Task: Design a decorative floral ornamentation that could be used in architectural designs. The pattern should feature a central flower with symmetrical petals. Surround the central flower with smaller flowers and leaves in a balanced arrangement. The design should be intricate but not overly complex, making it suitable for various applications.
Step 747:
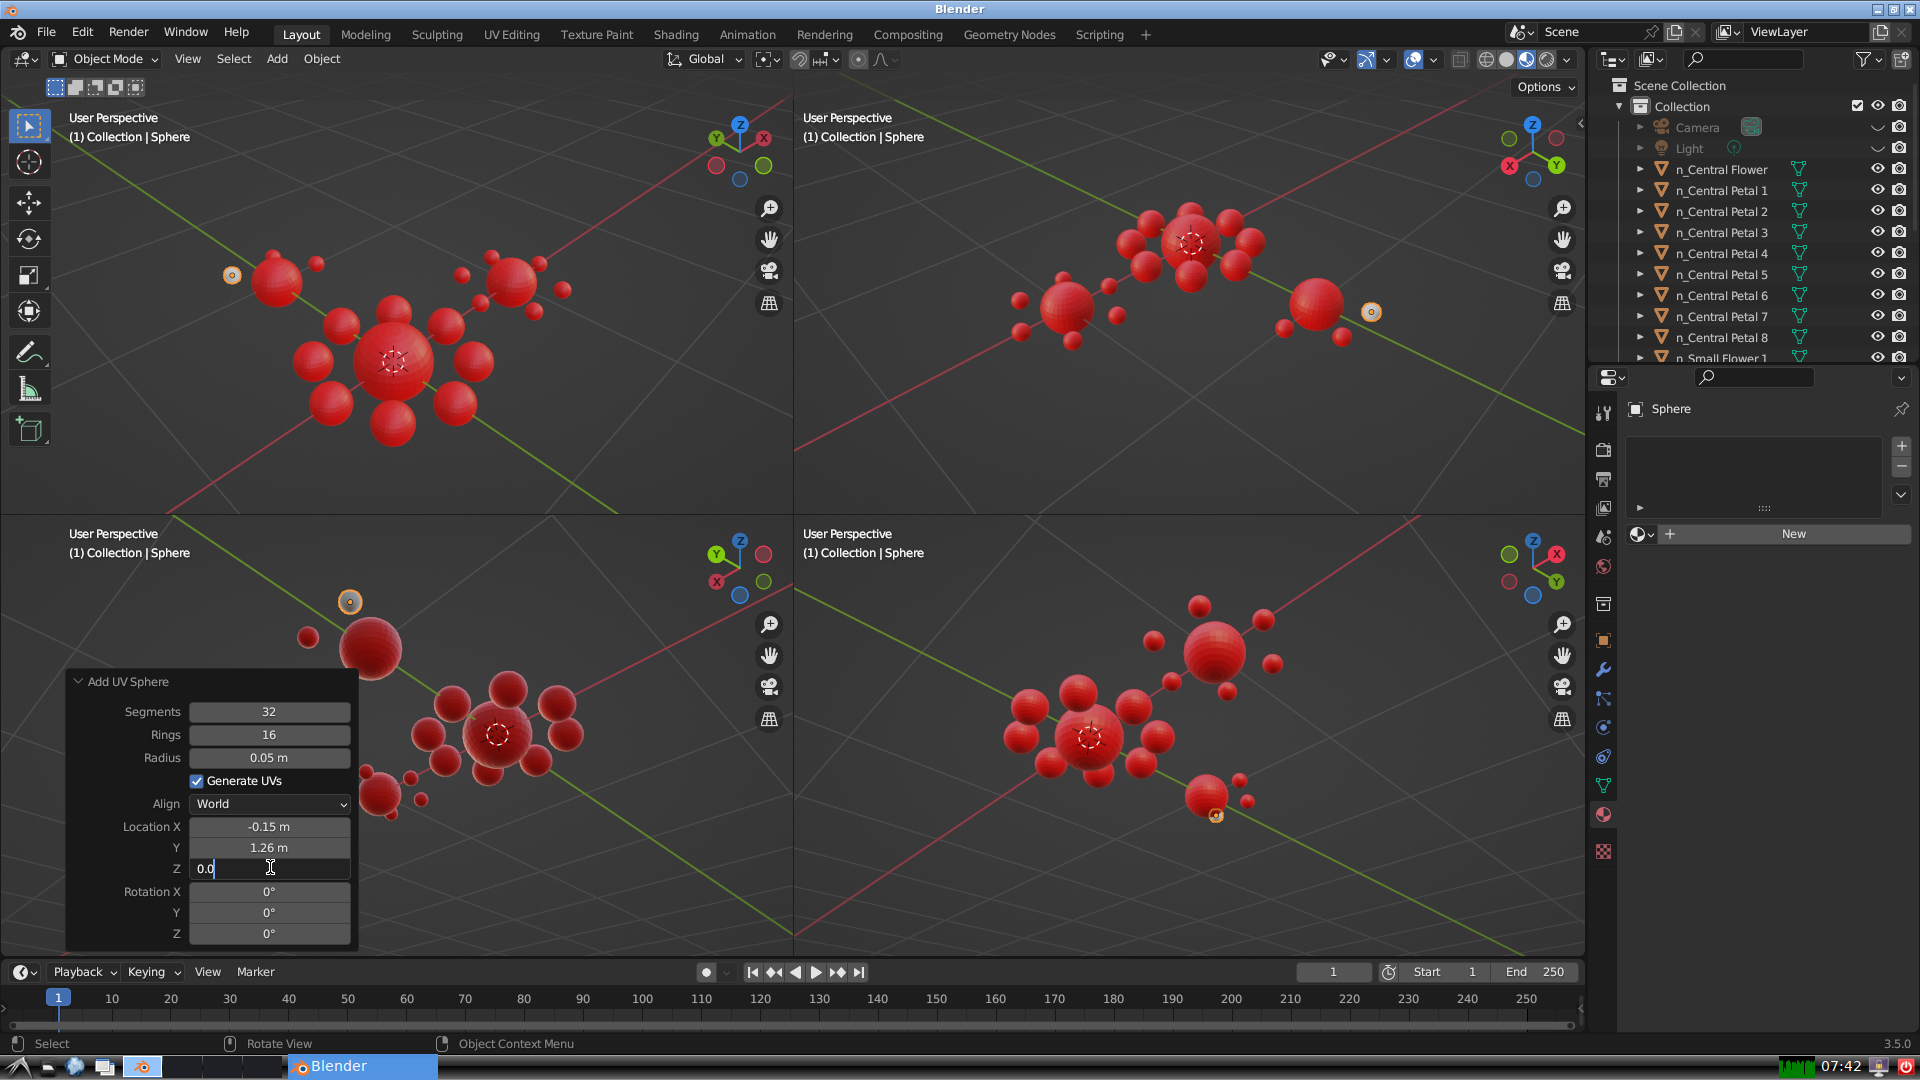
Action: {"key_press": ['Return']}